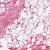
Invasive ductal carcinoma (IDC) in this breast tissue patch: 0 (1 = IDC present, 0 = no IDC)